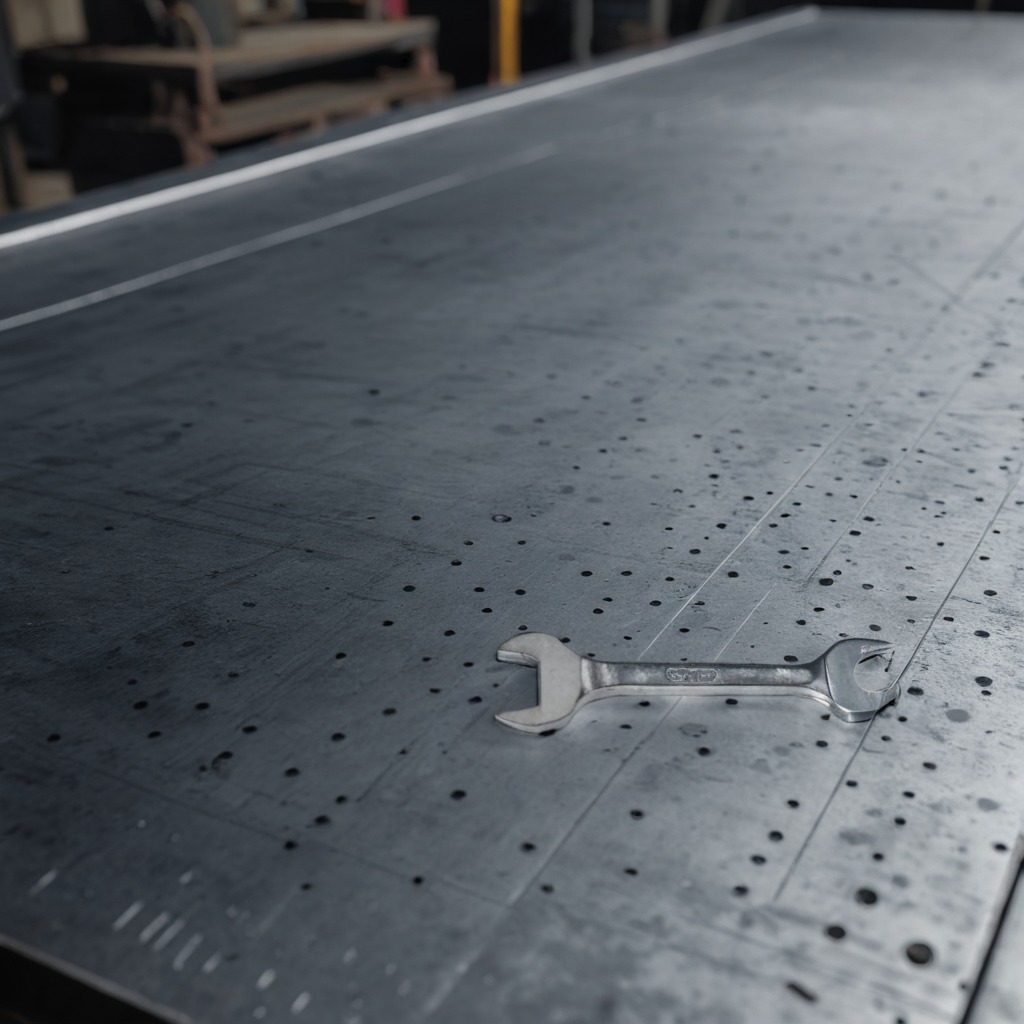
A wrench is lying on the cold steel table in a mining workshop.